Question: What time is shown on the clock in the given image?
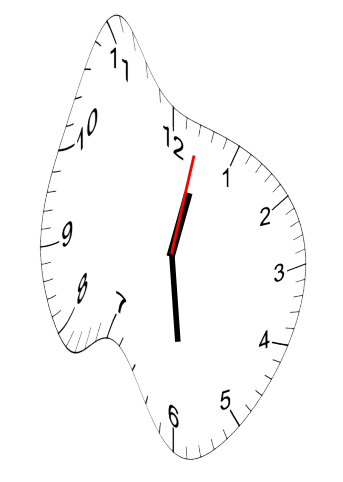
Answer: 12:29:02